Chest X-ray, PA view. Patient: 55 years old, sex M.
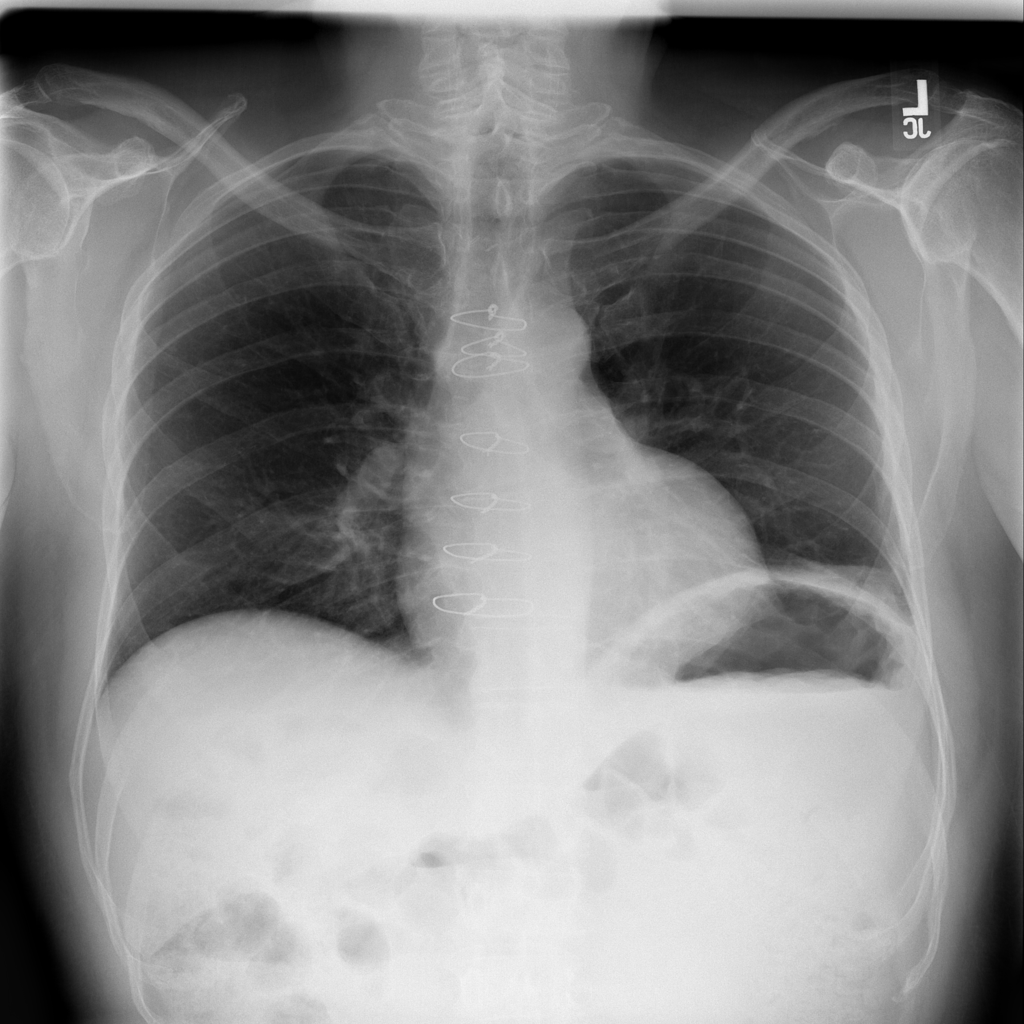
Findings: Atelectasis